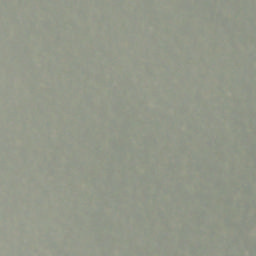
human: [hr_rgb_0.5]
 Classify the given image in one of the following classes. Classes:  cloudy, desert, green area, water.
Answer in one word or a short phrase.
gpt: cloudy